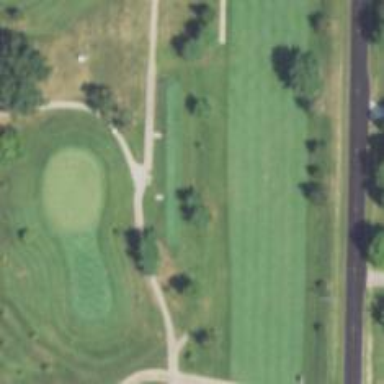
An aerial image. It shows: Service road used as golf cart path.